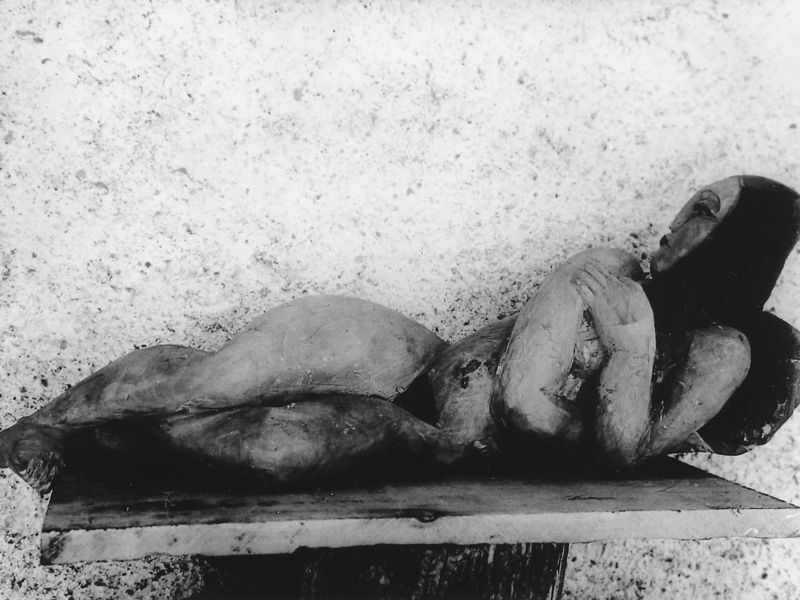
Titel: Liegende vor der Rückwand des Hauses von Ernst Ludwig Kirchner
Künstler: Ernst Ludwig Kirchner
Institution: Wichtrach/ Bern, Galerie Henze und Ketterer
Schlagwörter: akt, nackt, weiß, frau, grau, hintergrund, holz, profil, schwarz, tisch, tuch, expressionismus, wand, stein, bild, figur, haare, skulptur, statue, angst, eine frau, liegend, scham, liegende, brett, seite, kunst, verdeckt, primitiv, dunkelhaarig, profilö